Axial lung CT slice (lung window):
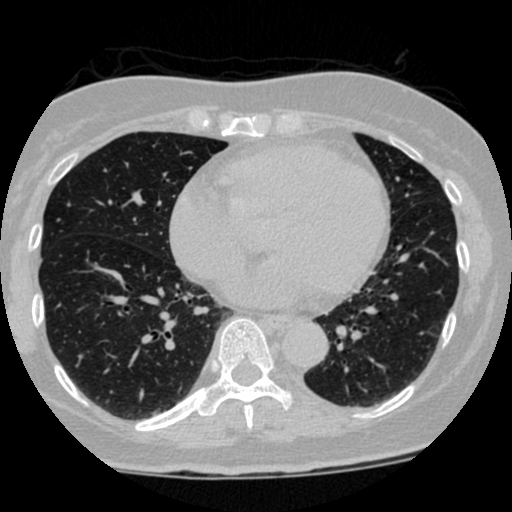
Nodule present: no